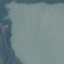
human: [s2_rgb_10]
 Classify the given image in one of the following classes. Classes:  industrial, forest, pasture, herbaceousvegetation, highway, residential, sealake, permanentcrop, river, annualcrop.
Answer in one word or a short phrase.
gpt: SeaLake